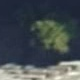
Vehicle type: Motorcycle